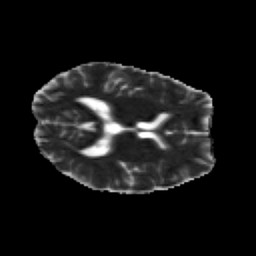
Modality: MD
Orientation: axial
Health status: healthy
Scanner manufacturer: siemens
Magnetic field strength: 3 T
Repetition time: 12 s
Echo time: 0.092 s